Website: apple
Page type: payment
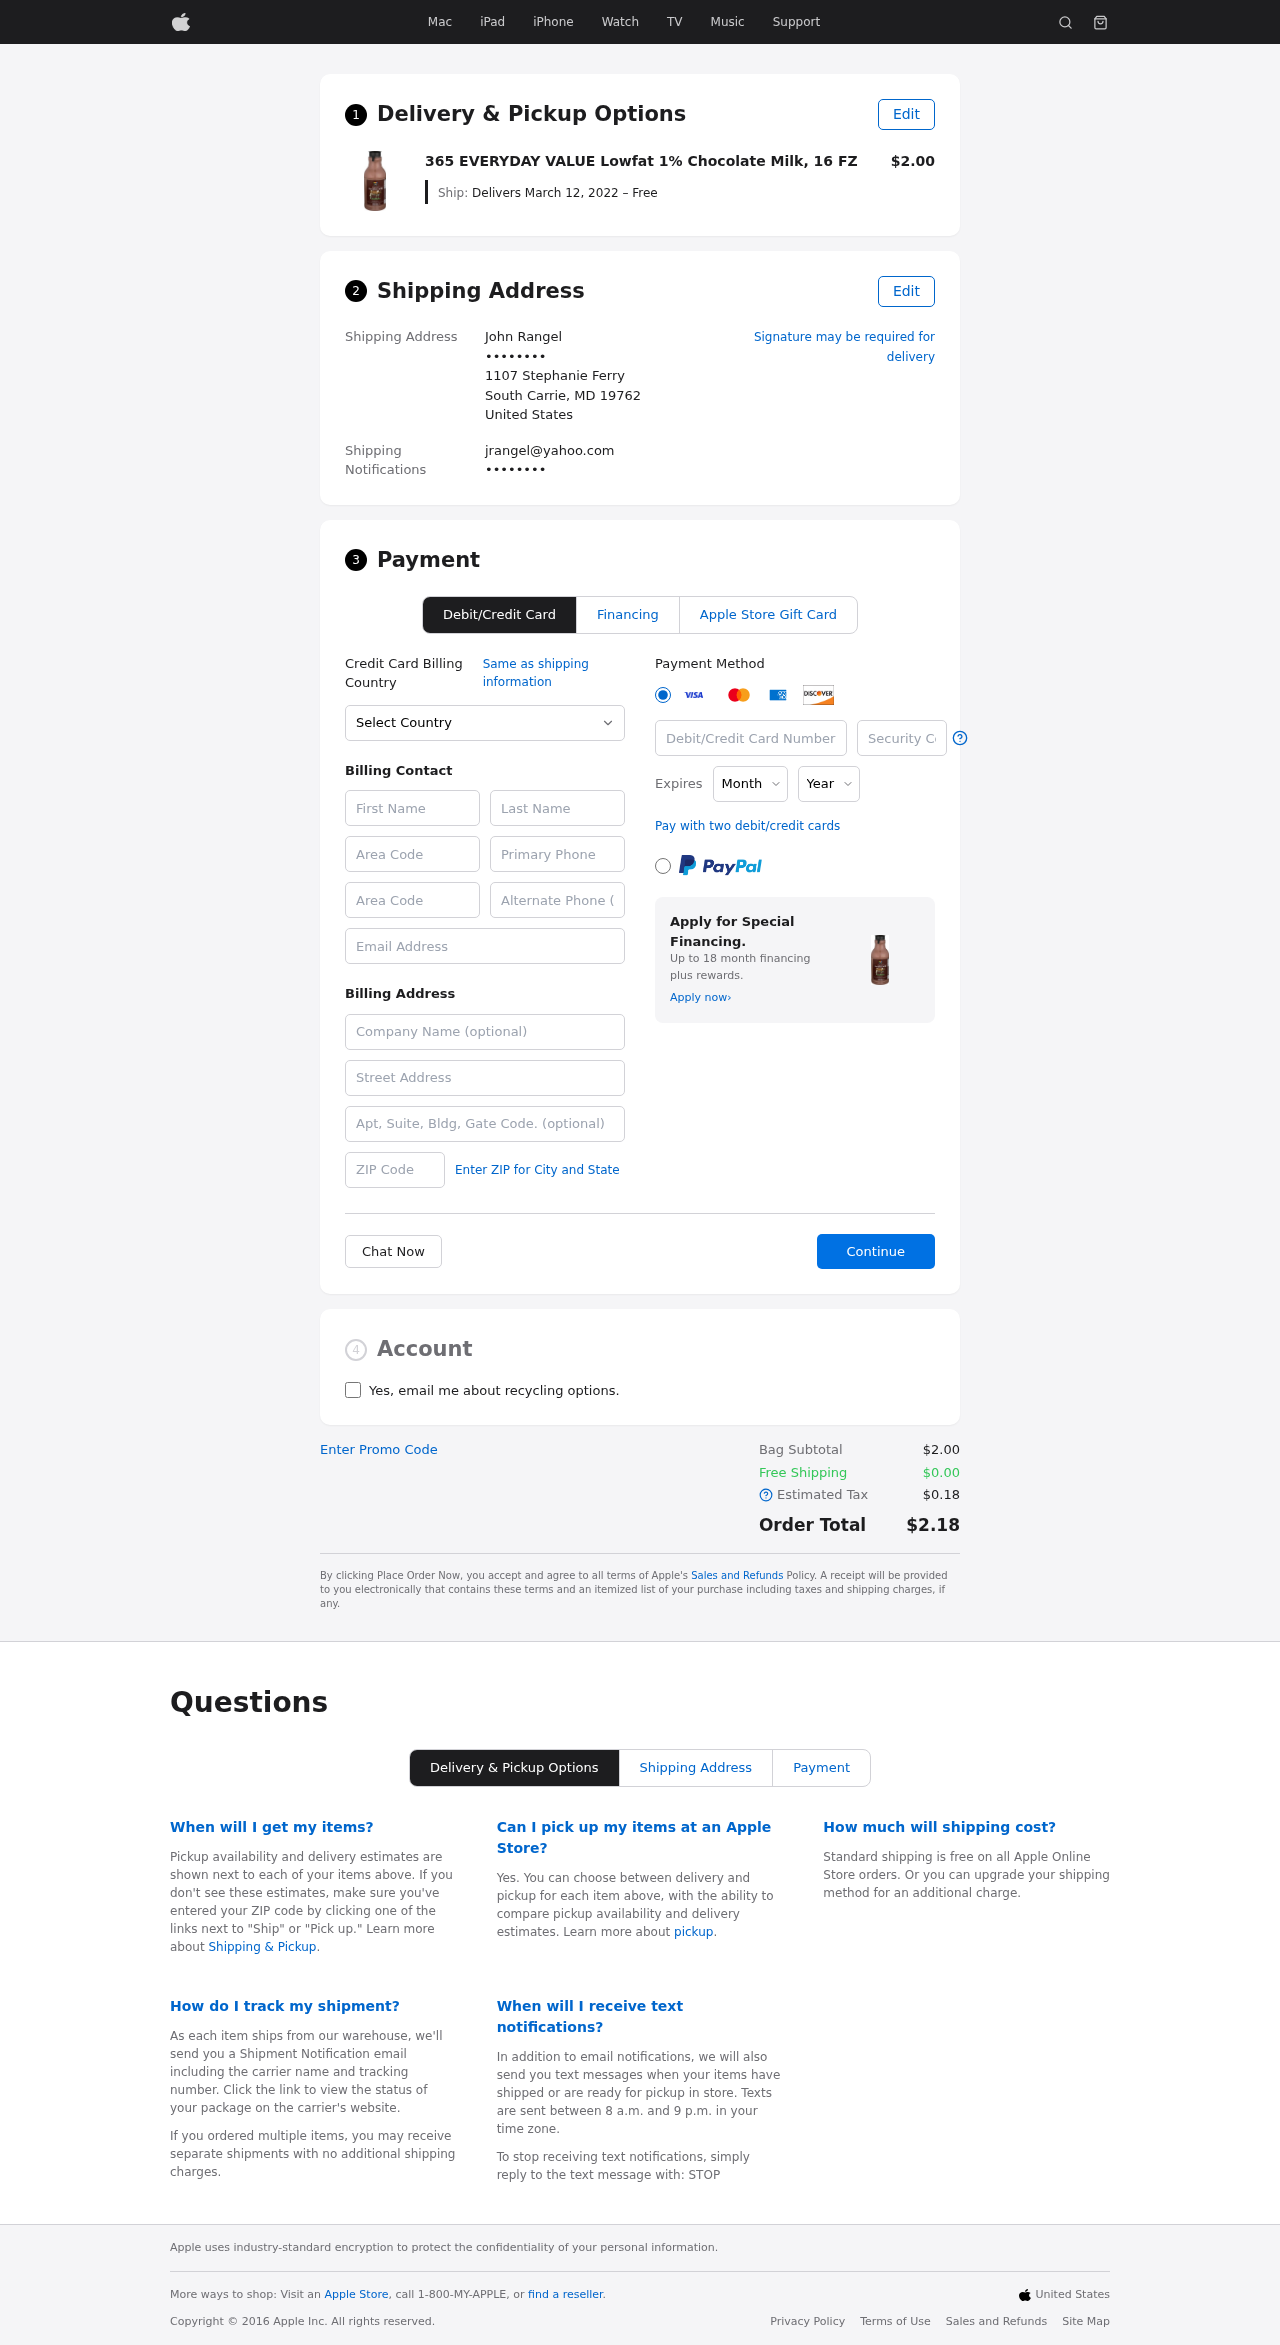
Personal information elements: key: PII_CARD_CVV
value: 579
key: PII_CARD_EXPIRY_MONTH
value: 06
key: PII_CARD_EXPIRY_YEAR
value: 28
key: PII_CARD_NUMBER
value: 4500 5528 8823 1559
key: PII_CITY_STATE_ZIP
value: South Carrie, MD 19762
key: PII_COUNTRY
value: United States
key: PII_EMAIL
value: jrangel@yahoo.com
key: PII_EMAIL2
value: jrangel@yahoo.com
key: PII_FIRSTNAME
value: John
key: PII_FULLNAME
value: John Rangel
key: PII_LASTNAME
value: Rangel
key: PII_PHONE3
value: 8176539206
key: PII_PHONE_AREA
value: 817
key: PII_POSTCODE2
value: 33706
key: PII_SECURITY_CODE
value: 7174
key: PII_STREET
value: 1107 Stephanie Ferry
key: PII_STREET2
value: Suite 508
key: PII_PHONE
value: ••••••••
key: PII_PHONE2
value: ••••••••
Product elements: key: PRODUCT1_NAME
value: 365 EVERYDAY VALUE Lowfat 1% Chocolate Milk, 16 FZ
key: PRODUCT1_PRICE
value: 2
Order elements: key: ORDER_DELIVERY_DATE
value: Delivers March 12, 2022 – Free
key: ORDER_SUBTOTAL
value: $2.00
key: ORDER_SHIPPING_COST
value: $0.00
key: ORDER_TAX
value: $0.18
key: ORDER_TOTAL
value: $2.18